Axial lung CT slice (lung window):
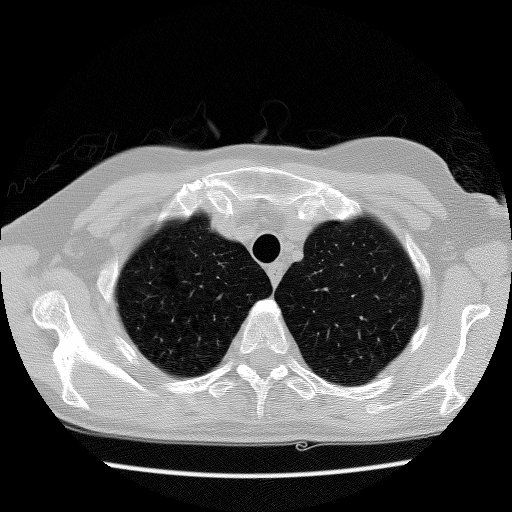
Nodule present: no